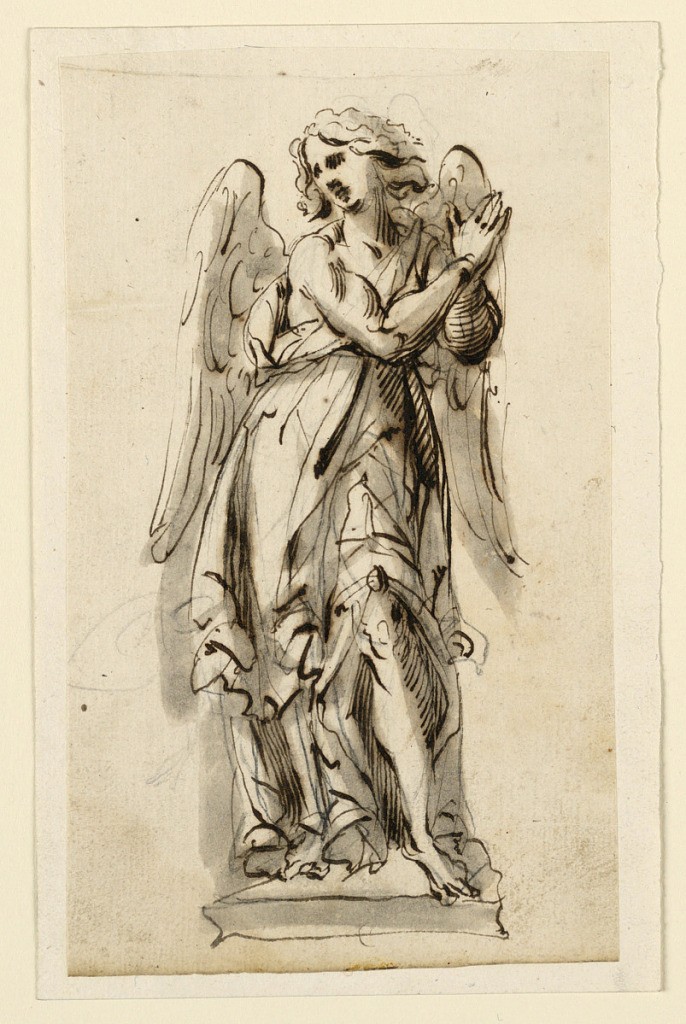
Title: Design for Sculpture, Angel in Adoration
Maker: Leonardo Scaglia, French, active Italy, 1640 – 1650
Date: mid- 17th–late 17th century
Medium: Pen and brown ink, brush and gray wash, black chalk on white laid paper laid down on white laid paper
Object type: Drawing
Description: Vertical rectangle. Design for a sculpture of a female angel shown from the front, standing upon a base, hands clasped together at left shoulder.